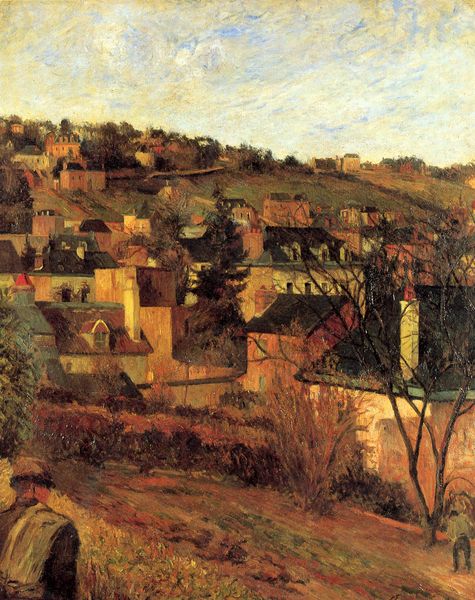
Titel: Blaue Dächer bei Rouen
Künstler: Paul Gauguin
Standort: Winterthur
Institution: Sammlung Oskar Reinhart am Römerholz
Schlagwörter: baum, berg, blau, blätter, dunkel, gemälde, himmel, mann, schatten, weiß, wolken, bäume, cezanne, gelb, grün, impressionismus, landschaft, menschen, ocker, stadt, äste, braun, bunt, fenster, frankreich, grau, hell, hut, licht, männer, orange, rücken, schwarz, dach, gebäude, gras, haus, rot, schal, tuch, weg, wiese, beige, expressionismus, malerei, hemd, jacke, mütze, wand, mensch, herr, öl, ast, feld, felder, ferne, horizont, häuser, hügel, stamm, strauch, weide, weite, brücke, busch, büsche, gebüsch, hütte, kirche, sonne, sträucher, wiesen, figur, mantel, realismus, decke, kind, tal, bauern, kamin, kamine, sack, schornstein, turm, garten, farbig, sommer, ansicht, italien, naturalismus, ort, süden, vedute, hosen, abhang, acker, feldarbeit, warm, berge, farben, hang, dorf, dächer, giebel, mauer, schornsteine, hecke, kahl, berglandschaft, steil, herbst, naiv, winter, idylle, van gogh, arbeiter, tannen, stimmung, bauer, tor, gauguin, stadtansicht, wände, froh, heimat, türme, pleinair, dachfenster, gauben, hinten, rückenfigur, wolkig, soldat, nadelbaum, tanne, jäger, ländlich, mauern, wanderer, geruch, malerie, siedlung, diagonale, harmonisch, spätsommer, stadtmauer, gaube, herrenhaus, fröhlich, kuben, bräunlich, hügelkette, taches, toskana, dachgaube, ankommen, rückkehr, horuzont, saat, rottöne, hecken, kiche, pissarro, terassen, gelbstich, gemäde, schnitter, sähen, mediteran, cesanne, bum, aussaat, behausungen, siedlun, aussäen, anhoehe, frelicht, frühöing, kalt-warmkontrast, mann jäger, ebild